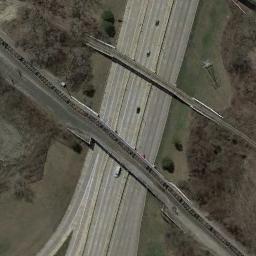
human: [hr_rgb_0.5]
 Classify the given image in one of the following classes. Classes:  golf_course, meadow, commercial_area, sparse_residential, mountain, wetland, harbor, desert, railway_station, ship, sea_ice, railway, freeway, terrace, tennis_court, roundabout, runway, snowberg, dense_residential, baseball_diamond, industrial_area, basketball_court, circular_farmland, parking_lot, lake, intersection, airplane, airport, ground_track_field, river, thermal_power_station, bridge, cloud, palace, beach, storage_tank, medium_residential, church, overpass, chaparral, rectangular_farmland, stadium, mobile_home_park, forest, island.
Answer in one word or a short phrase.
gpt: overpass